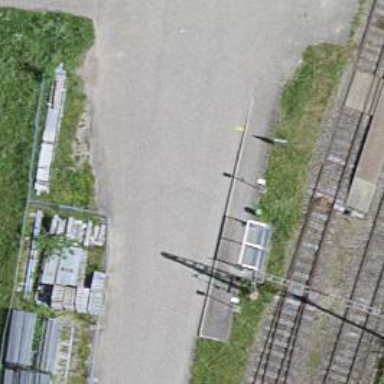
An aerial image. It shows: Bus stop with platform for public transport.